Question: I have a 'NSTextField' which is nested by a custom view and I want to change the default behavior of multiple clicks in a row (double click, tripple click etc.), similarly to the behavior of text nodes MindNode (see the image below).
I want the first click to "activate" the text field and then go on from the beginning (like reseting the click count of the event).
I have following ideas, but I don't know how to implement them and if they actually make sense:
- '+[NSEvent doubleClickInterval]'- - '-hitTest:'- '-mouseDown:'
I hope there is an easier way to achieve this, which I have overlooked.
Thanks for your answers!
Here is a graphical representation of the problem:

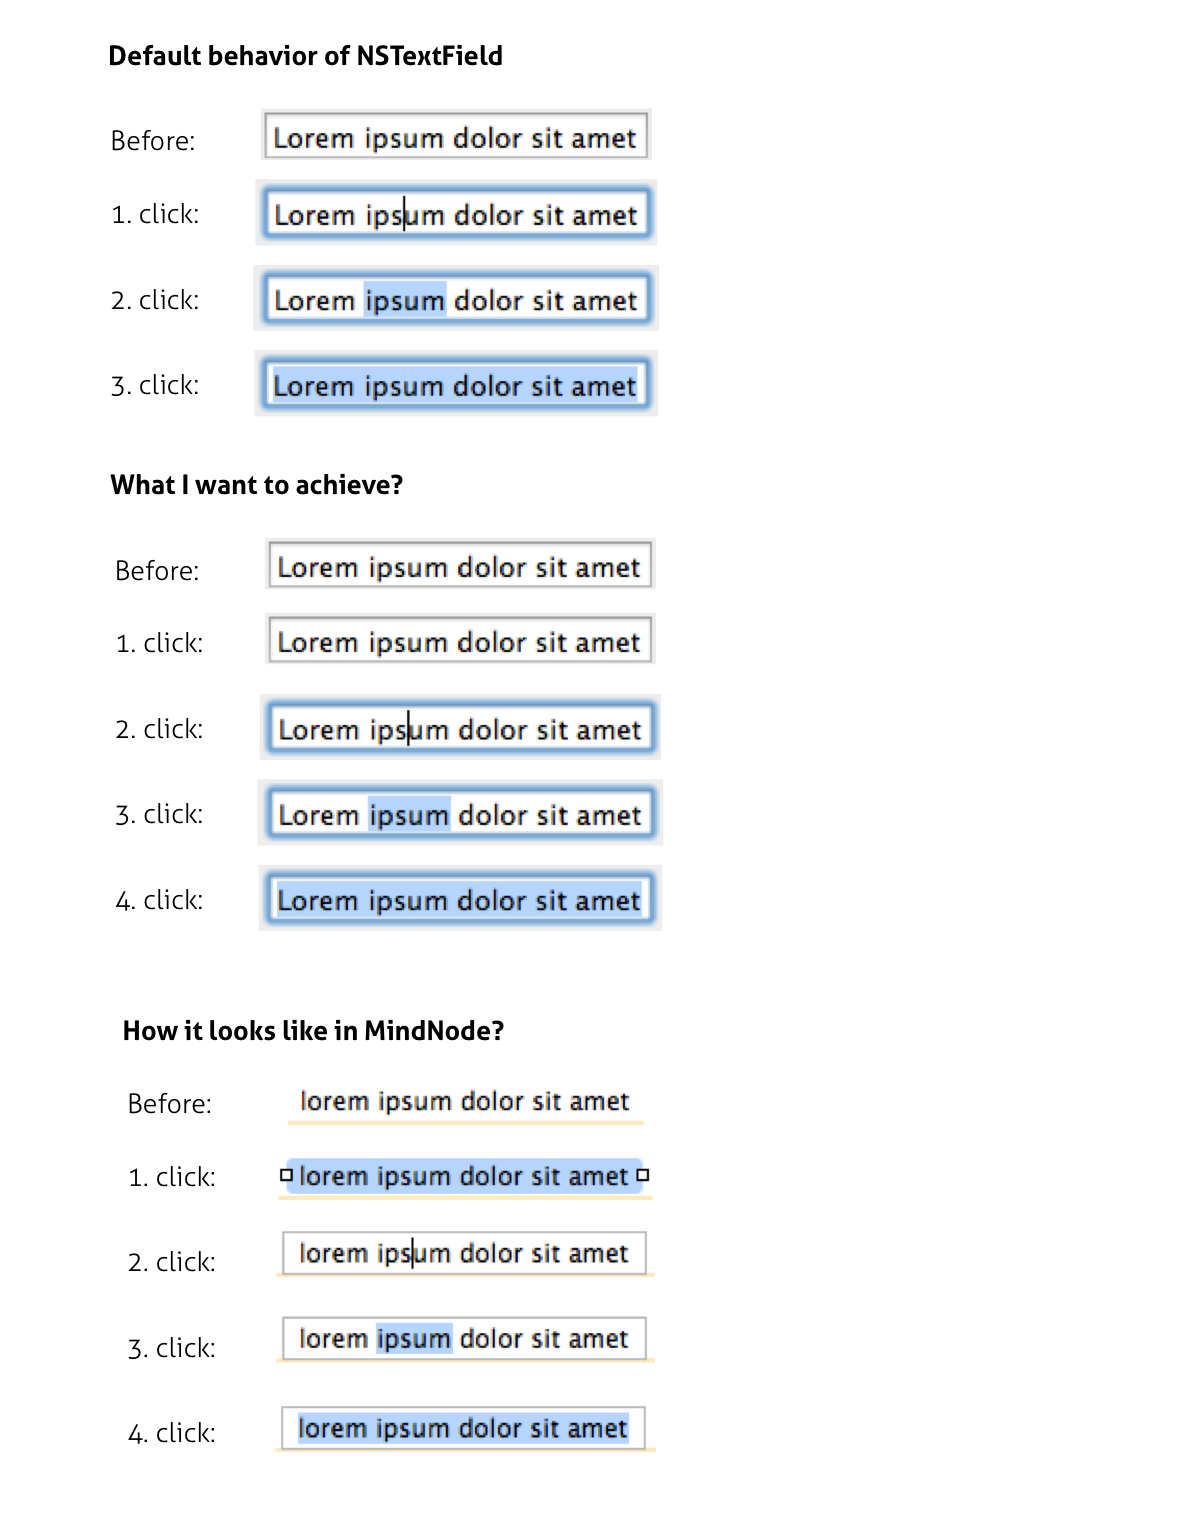
Answer: I've solved it by subclassing 'NSTextField' and decrementing click count of mouse down events programmatically. Using a boolean property of the subclass I am able to turn this special behavior on and off.
'''
- (void)mouseDown:(NSEvent *)theEvent
{
if (self.specialBehavior) {
theEvent = [NSEvent mouseEventWithType:theEvent.type
location:theEvent.locationInWindow
modifierFlags:theEvent.modifierFlags
timestamp:theEvent.timestamp
windowNumber:theEvent.windowNumber
context:theEvent.context
eventNumber:theEvent.eventNumber
clickCount:theEvent.clickCount - 1
pressure:theEvent.pressure];
}
[super mouseDown:theEvent];
}
'''
To simplify this long method call, I wrote a category method for 'NSEvent' which decrements the click count of an event.